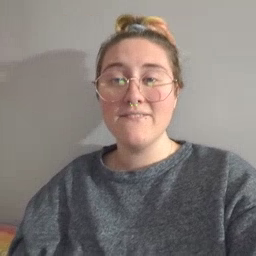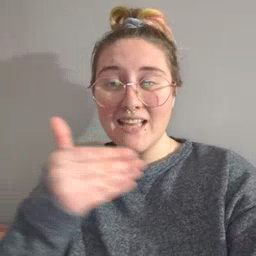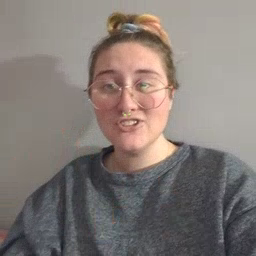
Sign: fish